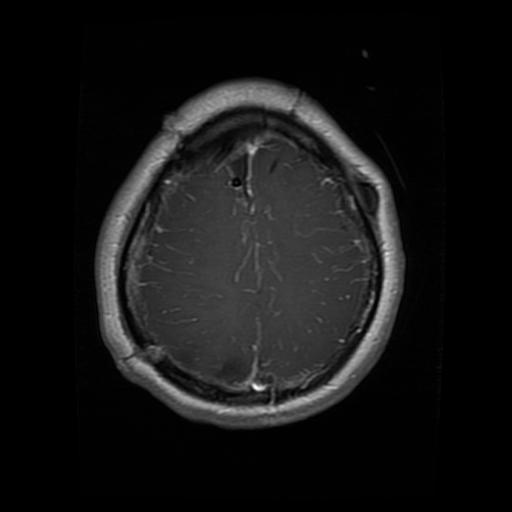
Label: glioma